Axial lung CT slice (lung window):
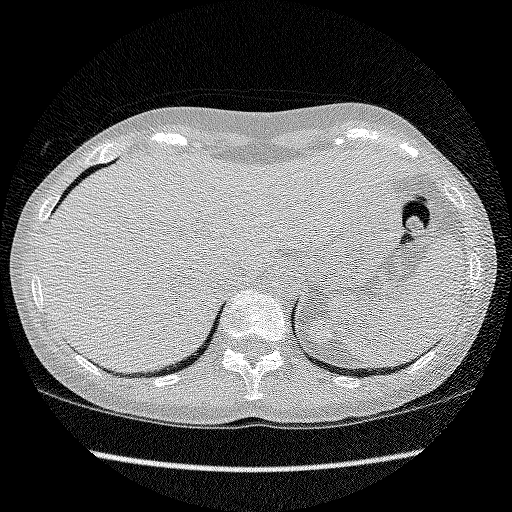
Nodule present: no